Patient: sex M, age 34
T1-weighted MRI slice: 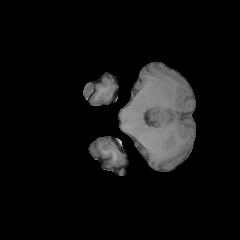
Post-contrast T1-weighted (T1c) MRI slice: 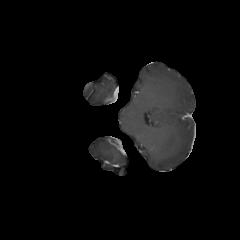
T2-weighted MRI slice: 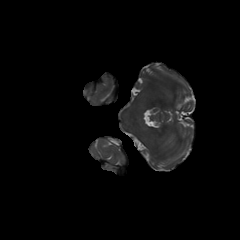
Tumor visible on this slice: no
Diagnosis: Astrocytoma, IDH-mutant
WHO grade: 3